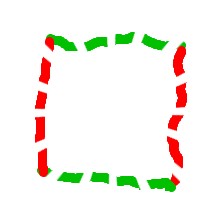
Shape: square